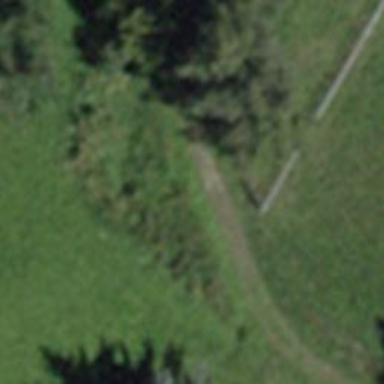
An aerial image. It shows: Path with excellent visibility for trail.